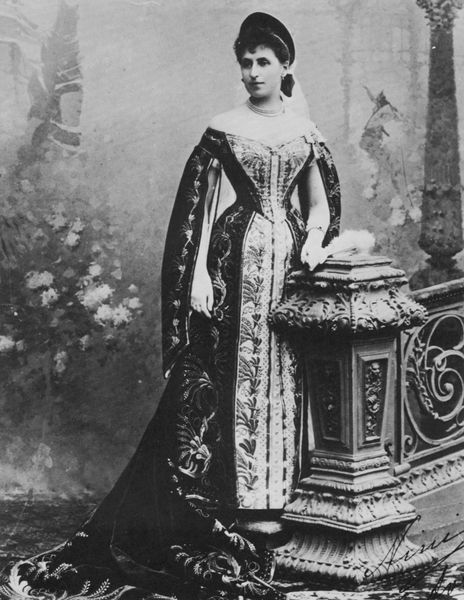
Titel: Hofdame in höfischer Tracht
Künstler: Russischer Photograph
Schlagwörter: baum, dunkel, hand, schatten, weiß, bäume, ausschnitt, blume, blumen, frau, frisur, grau, hell, hut, kleid, lampe, laterne, licht, schwarz, blick, blüten, dame, park, schleier, zaun, haube, mode, muster, jung, arm, arme, gesicht, mensch, sockel, stehen, ärmel, bildnis, hände, portrait, porträt, signatur, vorhang, brücke, brüstung, busch, gitter, schlank, sonne, haare, kostüm, stehend, stickerei, stoff, adel, bühne, pflanzen, theater, borte, dekolletee, dekoltee, haarreif, schultern, schön, seide, garten, adelige, schleppe, taille, haltung, mieder, tag, signiert, treppe, weiblich, dekor, floral, robe, geländer, läufer, dünn, pfosten, foto, fotografie, balustrade, schwarz-weiss, leinwand, photo, ornamental, korsett, kulisse, ganzkörperporträt, fürstin, aufnahme, tailliert, schauspielerin, studio, russisch, photografie, fotostudio, corsage, prospekt, jjj, taile, atelierfoto, bluemen, treppenabsatz, opernsängerin, ganze figur, gelänedr, potrtät, prinkvoll, schlepe, wespentalie